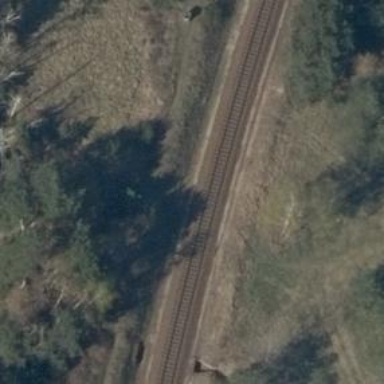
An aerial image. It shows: Railway track.